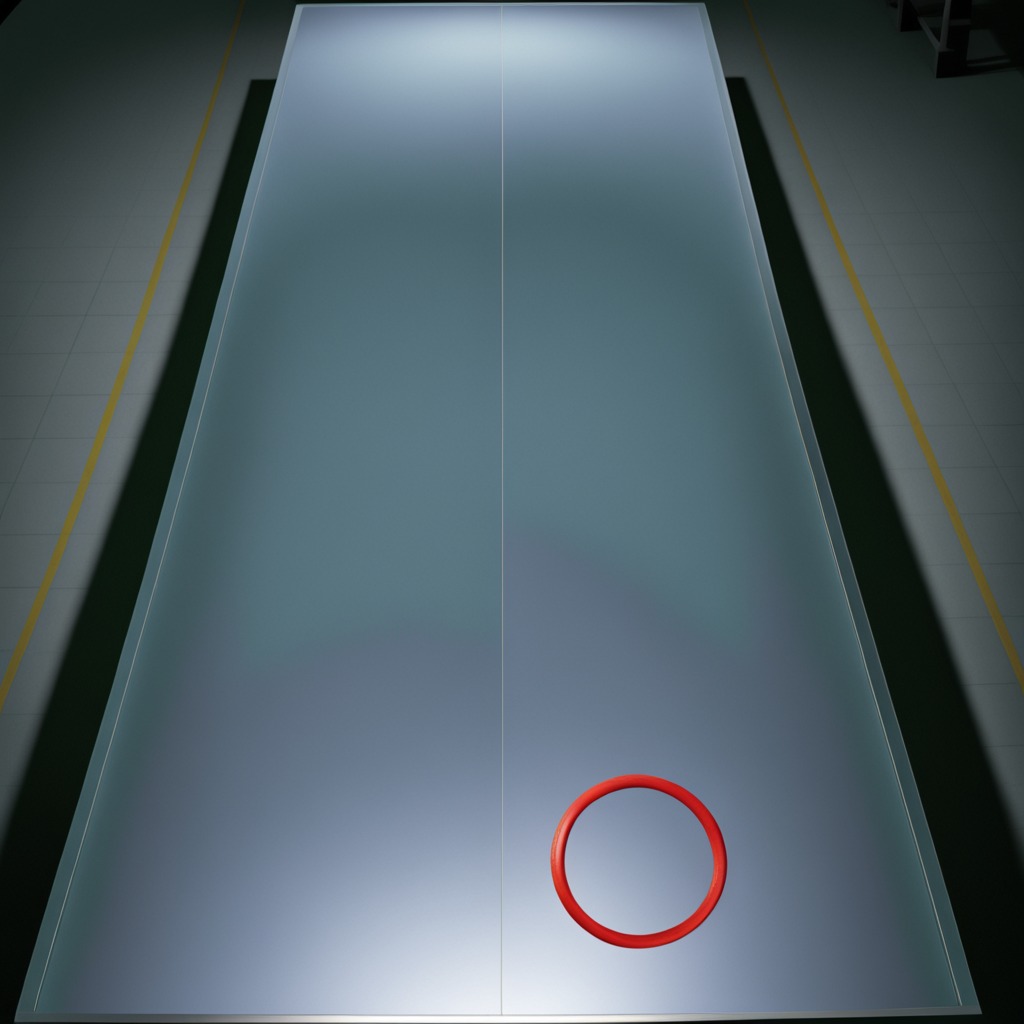
A rubber O-ring lying on a clean empty table in a railway signal maintenance room lit by harsh overhead fluorescents photorealistic surface textures crisp shadows high dynamic range